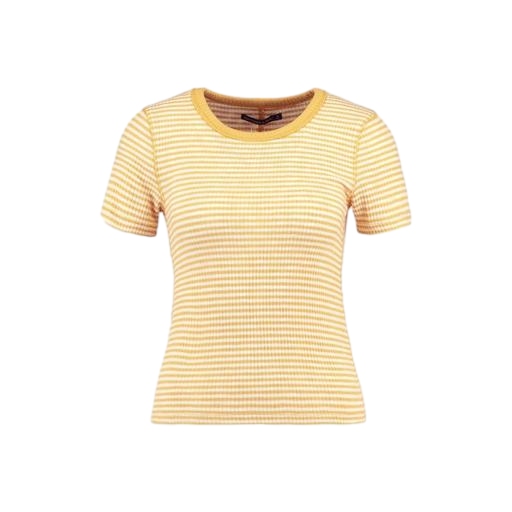
yellow and white t shirt, striped tight fitting tee, short-sleeve top only macy, white background